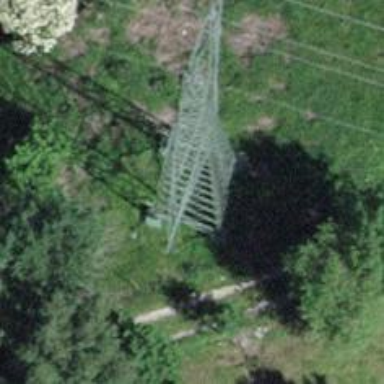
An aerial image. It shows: Three power lines with cables.